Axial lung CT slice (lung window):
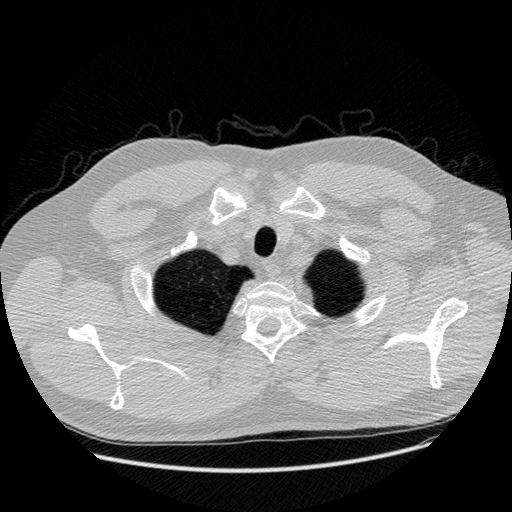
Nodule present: no